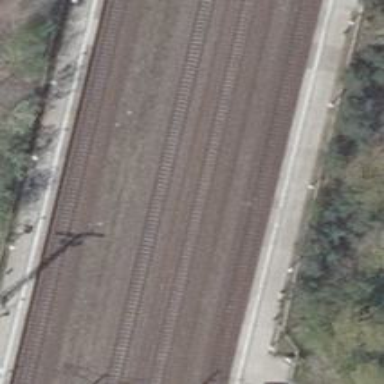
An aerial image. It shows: Public transport station located at railway halt.